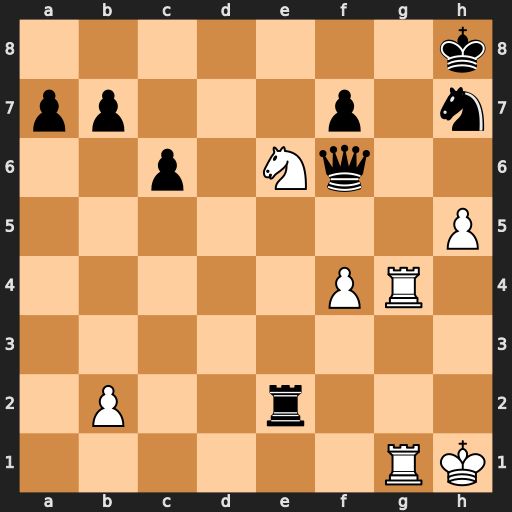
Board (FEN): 7k/pp3p1n/2p1Nq2/7P/5PR1/8/1P2r3/6RK
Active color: w
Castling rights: -
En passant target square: -
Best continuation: Rg8#